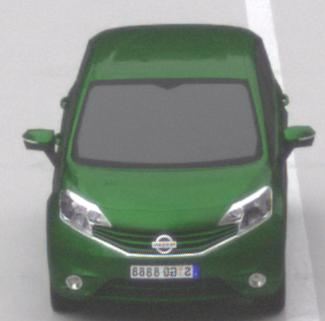
Make: Nissan
Model: Note 1.2
Detailed model: Note (E12) (10/13 - 12/16)
Model produced from: 2013/10
Model produced until: 2015/09
Doors: 5
Color: green
Road condition: dry road
Daytime: morning or afternoon
Contrast: low contrast